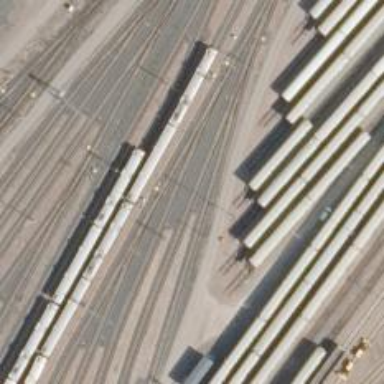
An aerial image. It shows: Railway yard with electrified contact lines.